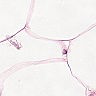
Metastatic tissue present: no